Question: I'm new to Bison. I wrote some rules but I get a lot of 'rule useless in grammar'.
I think 'expr' cause this problem. Please help me.

'''
File :
| class {printf("accepted");}
;
class : CLASS IDENT '{' function '}'
| CLASS IDENT '{' global '}'
;
global : data_type IDENT
;
function :
|data_type IDENT'('Params')' '{'statement'}'
|VOID IDENT'('Params')' '{'statement'}'
;
Params : data_type IDENT
| data_type IDENT',' Params
;
data_type : INT_T
|DOUBLE_T
|BOOL_T
|VOID;
;
statement : WHILE '(' expr')' statement
| FOR'('data_type IDENT '=' expr ';' expr ';' expr')' statement
;
expr: expr COMP expr
|expr '=' expr
|INT_T
|BOOL_T
;
'''
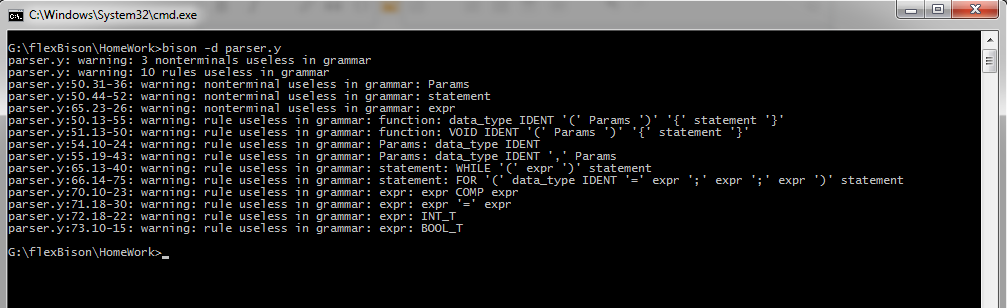
Answer: The problem is that 'statement' has only recursive rules. That makes 'statement' impossible to use in a derivation because any derivation starting with 'statement' never terminates.
Because 'statement' cannot be used to parse any finite string, bison removes it and all its rules from the grammar, as well as any rules which use 'statement'. With those rules removed, 'expr' and 'Params' are no longer referred to in the grammar, so they are also marked useless.
You probably intended 'statement' to have other, non-recursive alternatives, such as 'expr'.